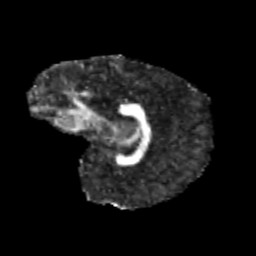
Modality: FA
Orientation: sagittal
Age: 11
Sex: male
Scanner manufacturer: siemens
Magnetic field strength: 3 T
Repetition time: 3.8 s
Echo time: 0.07 s